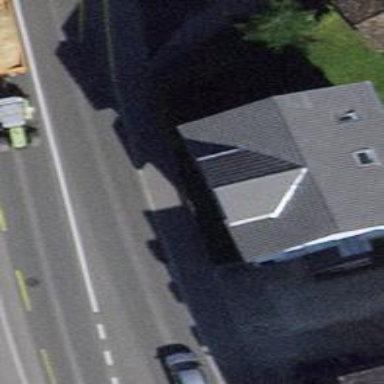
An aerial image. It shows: Sidewalk along the footway.